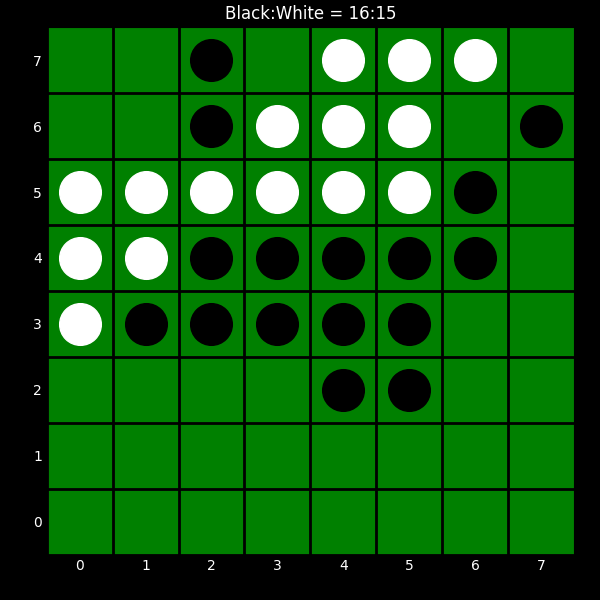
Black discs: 16
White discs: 15